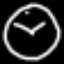
Label: clock